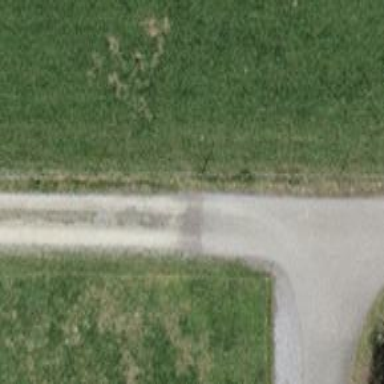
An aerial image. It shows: Service road with grade 1 tracktype.